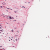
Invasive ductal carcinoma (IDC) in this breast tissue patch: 0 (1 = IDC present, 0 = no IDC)